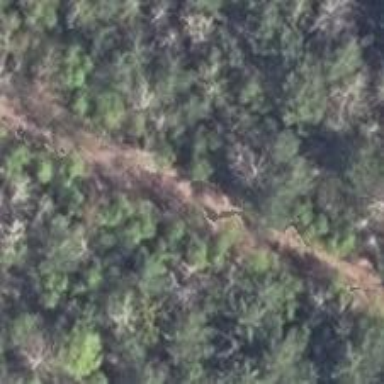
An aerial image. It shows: Abandoned spur railway.